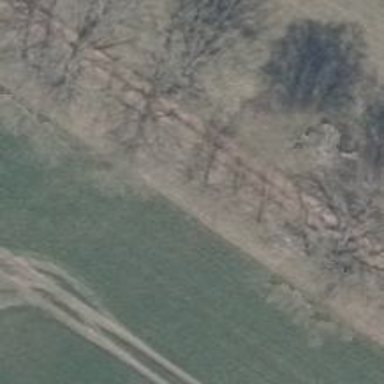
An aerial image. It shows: Track road with grade3 tracktype.